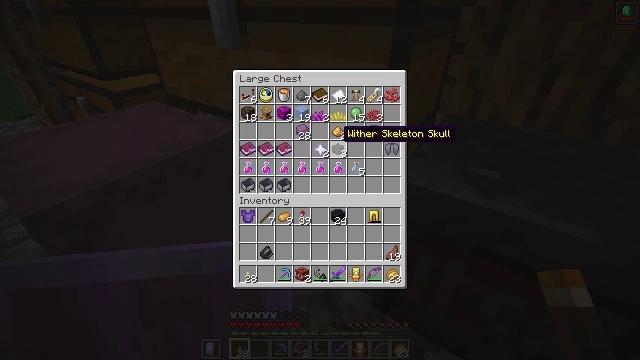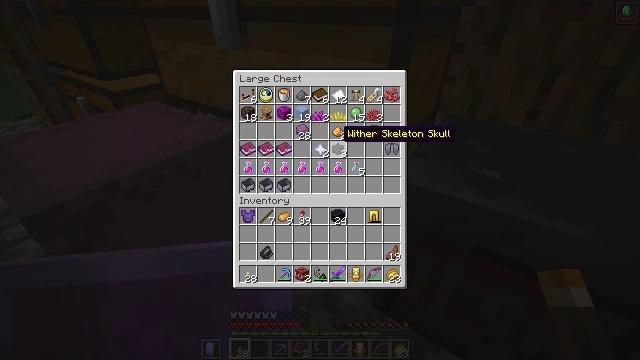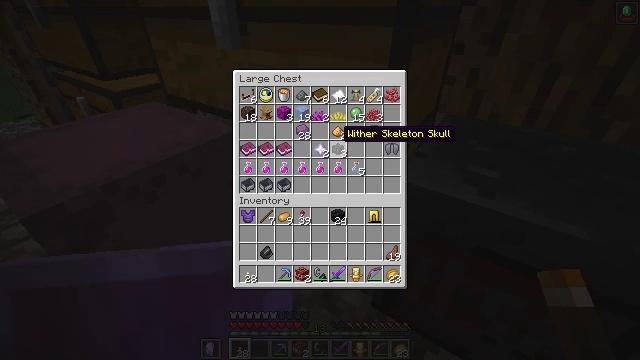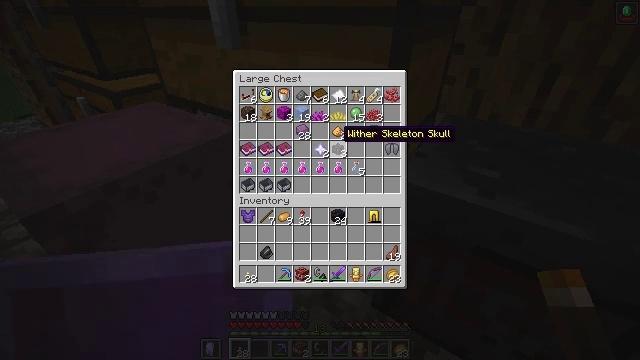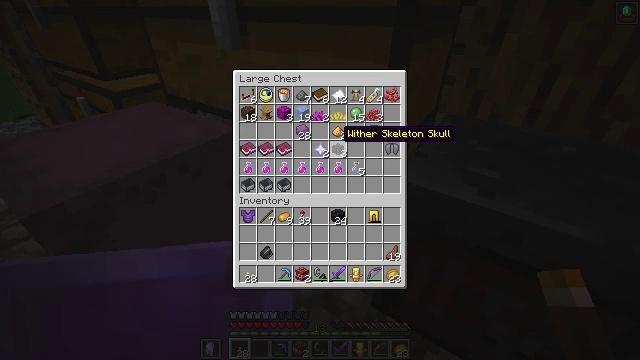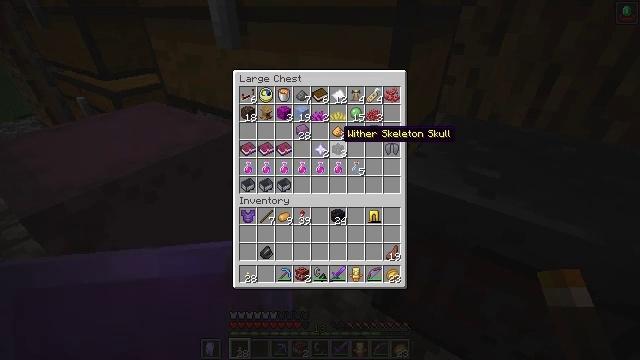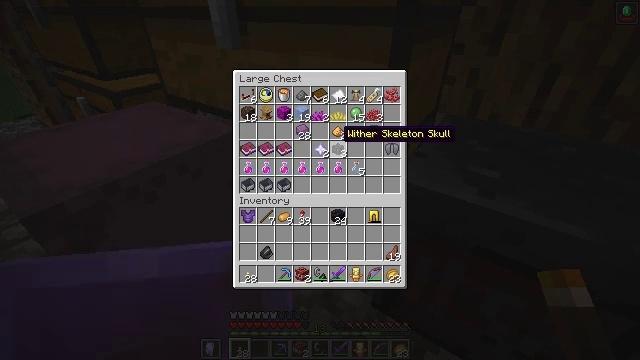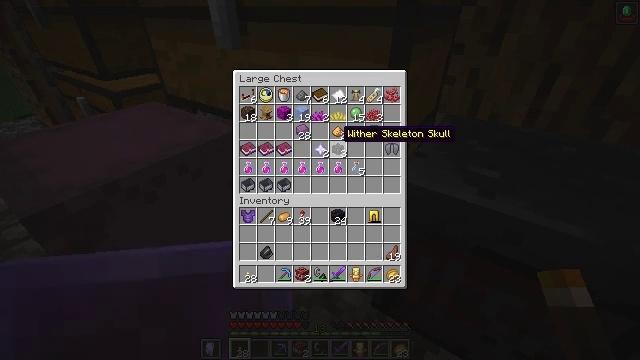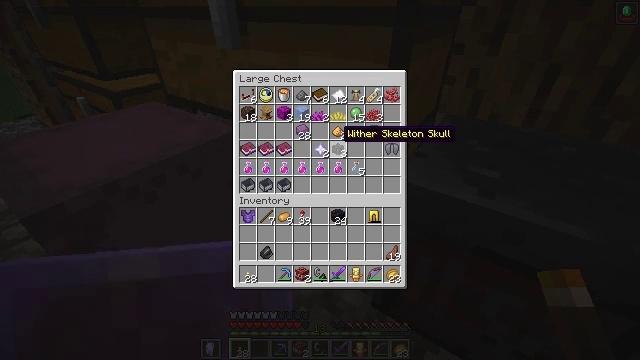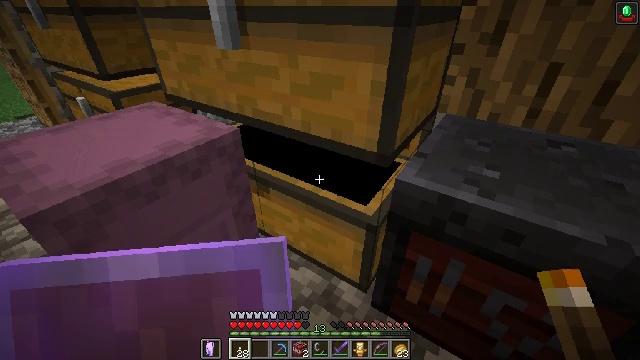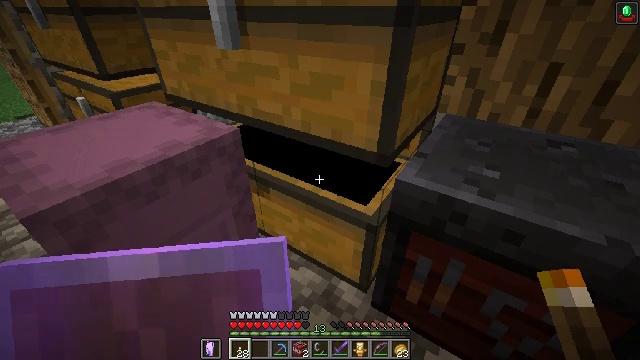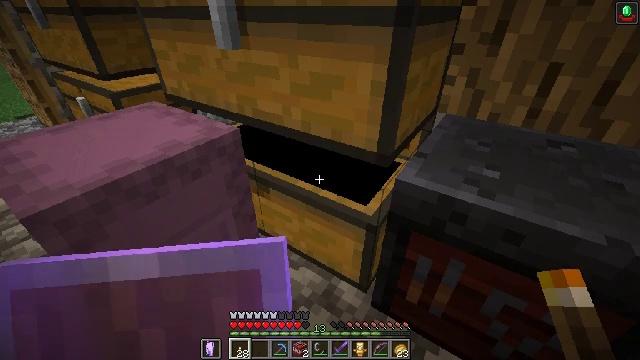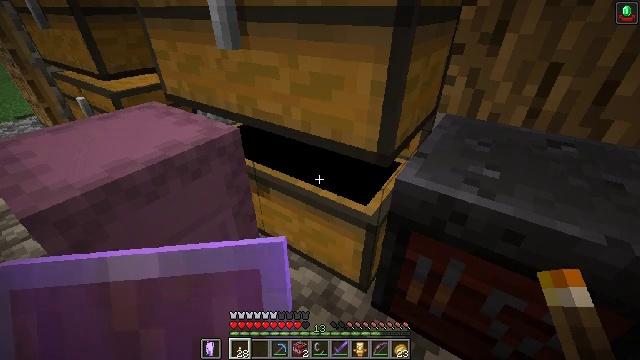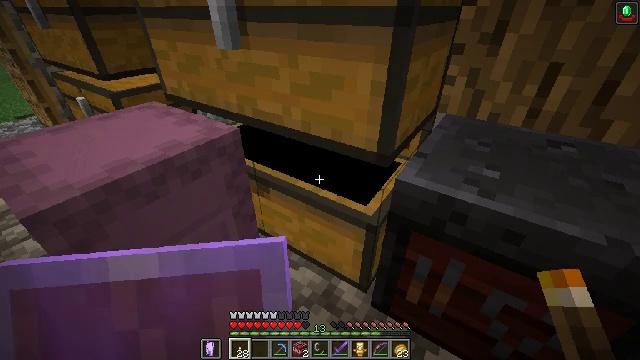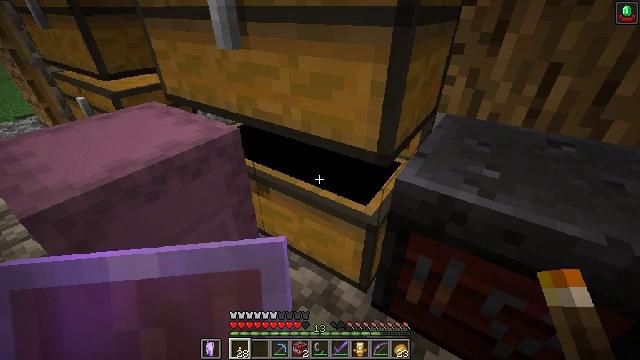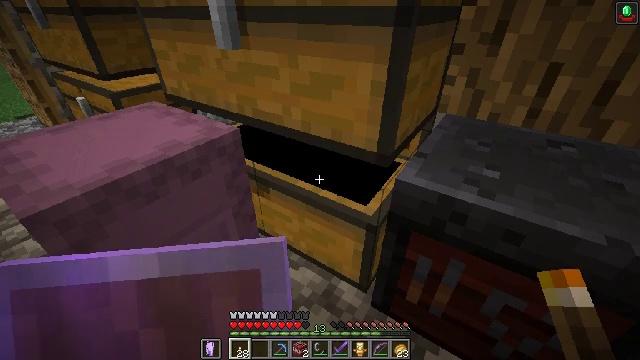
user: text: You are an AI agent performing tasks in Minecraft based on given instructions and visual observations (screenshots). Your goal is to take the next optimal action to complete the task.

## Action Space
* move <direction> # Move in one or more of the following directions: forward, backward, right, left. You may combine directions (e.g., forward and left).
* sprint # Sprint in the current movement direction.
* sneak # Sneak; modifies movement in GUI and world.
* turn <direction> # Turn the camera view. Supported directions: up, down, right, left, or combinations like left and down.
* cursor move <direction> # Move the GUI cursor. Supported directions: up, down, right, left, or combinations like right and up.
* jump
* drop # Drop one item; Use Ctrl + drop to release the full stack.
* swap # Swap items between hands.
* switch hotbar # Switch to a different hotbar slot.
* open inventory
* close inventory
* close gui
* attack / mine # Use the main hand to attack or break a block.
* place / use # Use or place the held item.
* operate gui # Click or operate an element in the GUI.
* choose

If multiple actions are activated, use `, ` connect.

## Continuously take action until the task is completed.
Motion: motion action
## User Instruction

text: Use ancient debris in the furnace to create netherite scrap.
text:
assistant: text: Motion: no_op
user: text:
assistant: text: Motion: no_op
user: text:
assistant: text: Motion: no_op
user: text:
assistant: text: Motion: no_op
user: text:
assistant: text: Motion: no_op
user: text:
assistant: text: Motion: no_op
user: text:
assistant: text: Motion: no_op
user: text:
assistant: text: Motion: no_op
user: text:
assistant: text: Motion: close inventory
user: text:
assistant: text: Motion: close inventory
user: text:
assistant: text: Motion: close inventory
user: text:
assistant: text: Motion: no_op
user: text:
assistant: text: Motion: no_op
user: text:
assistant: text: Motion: no_op
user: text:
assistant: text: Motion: no_op
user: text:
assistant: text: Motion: no_op
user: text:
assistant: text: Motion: turn right
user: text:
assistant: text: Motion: turn right and up
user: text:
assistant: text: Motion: turn right
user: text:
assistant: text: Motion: turn right
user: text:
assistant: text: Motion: turn right
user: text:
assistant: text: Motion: turn right
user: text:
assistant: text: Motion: turn right
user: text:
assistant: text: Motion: turn right
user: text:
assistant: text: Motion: turn right
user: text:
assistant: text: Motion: turn right
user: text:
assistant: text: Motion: turn right
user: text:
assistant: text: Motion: no_op
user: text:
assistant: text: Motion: turn right and down
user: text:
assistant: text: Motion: turn right